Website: lowes
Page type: payment
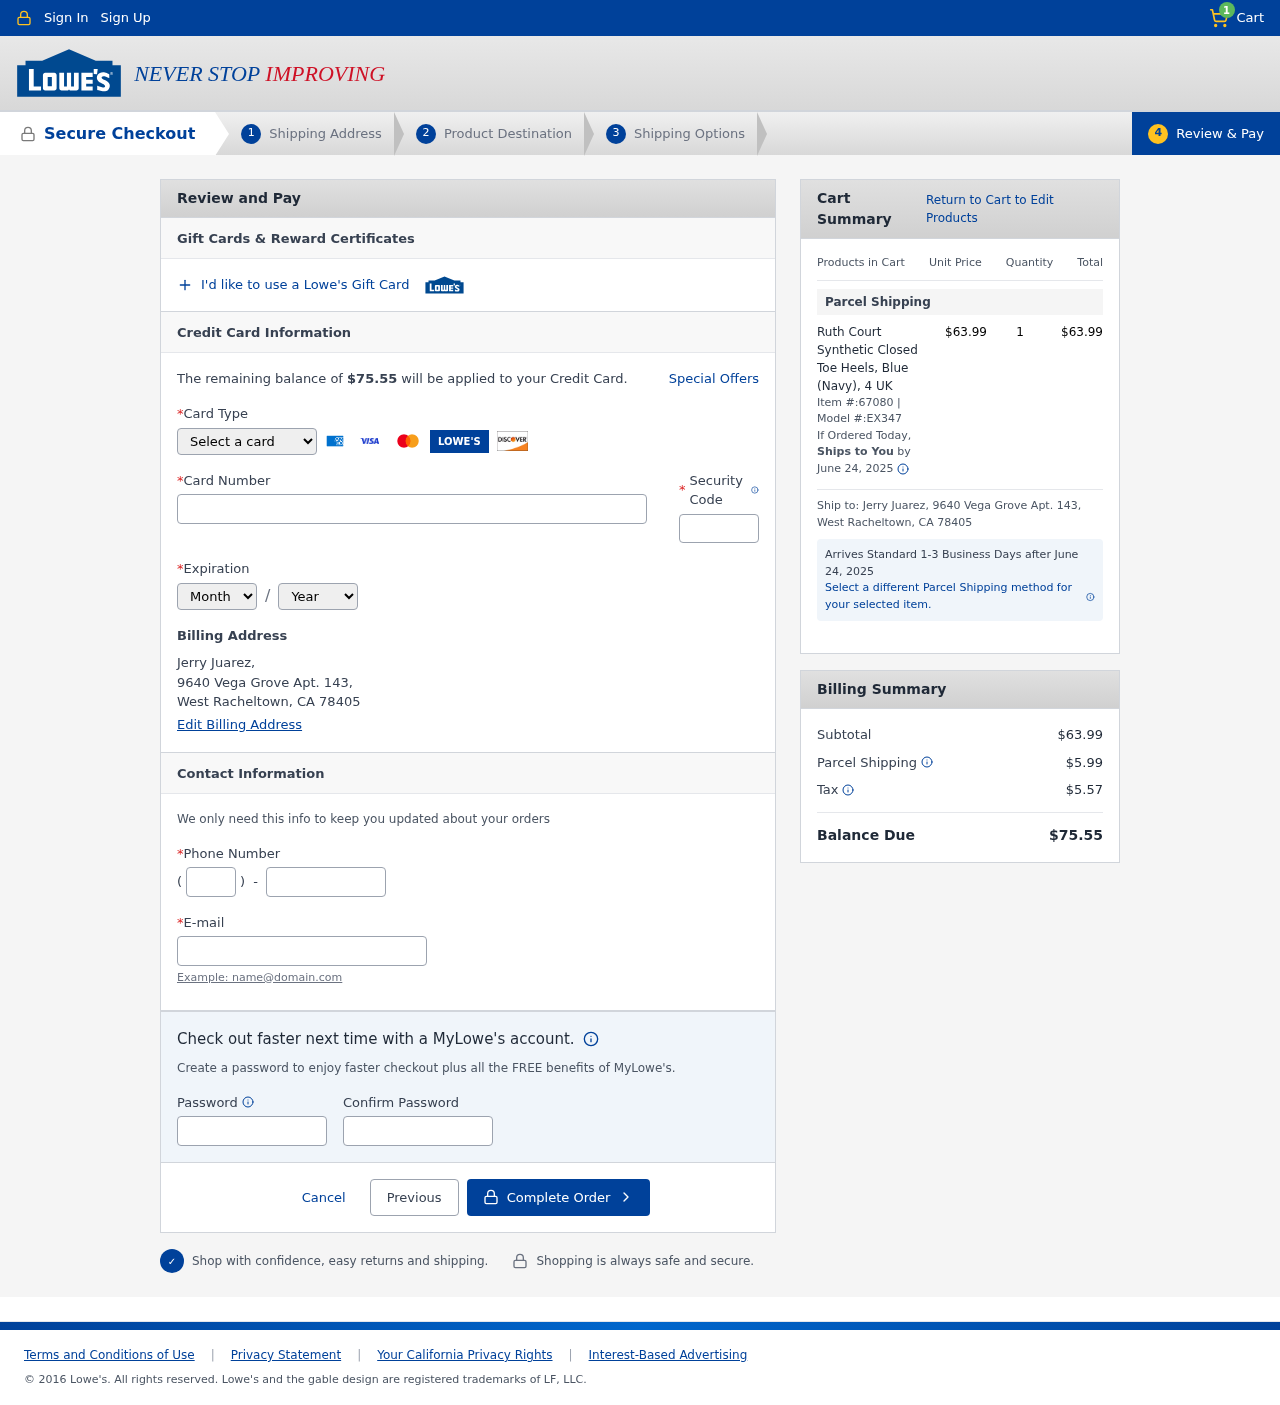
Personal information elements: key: PII_CARD_CVV
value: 936
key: PII_CARD_EXPIRY_MONTH
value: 01
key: PII_CARD_EXPIRY_YEAR
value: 26
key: PII_CARD_NUMBER
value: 6011 8755 1761 9317
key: PII_CARD_TYPE
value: Discover
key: PII_CITY_STATE_ZIP
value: West Racheltown, CA 78405
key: PII_EMAIL
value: jerry.juarez@hotmail.com
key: PII_FULLNAME
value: Jerry Juarez,
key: PII_PHONE
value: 4986685216
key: PII_PHONE_AREA
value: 498
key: PII_STREET
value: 9640 Vega Grove Apt. 143,
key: PII_FULLNAME2
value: Jerry Juarez
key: PII_STREET2
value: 9640 Vega Grove Apt. 143
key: PII_CITY_STATE_ZIP2
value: West Racheltown, CA 78405
Product elements: key: PRODUCT1_NAME
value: Ruth Court Synthetic Closed Toe Heels, Blue (Navy), 4 UK
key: PRODUCT1_PRICE
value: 63.99
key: PRODUCT1_QUANTITY
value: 1
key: PRODUCT1_ITEM
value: Item #:67080
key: PRODUCT1_MODEL
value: Model #:EX347
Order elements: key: ORDER_NUM_ITEMS
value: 1
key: ORDER_TOTAL
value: $75.55
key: ORDER_SHIPPING_DATE
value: June 24, 2025
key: ORDER_SUBTOTAL
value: $63.99
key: ORDER_SHIPPING_DATE2
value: June 24, 2025
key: ORDER_SHIPPING_COST
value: $5.99
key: ORDER_TAX
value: $5.57